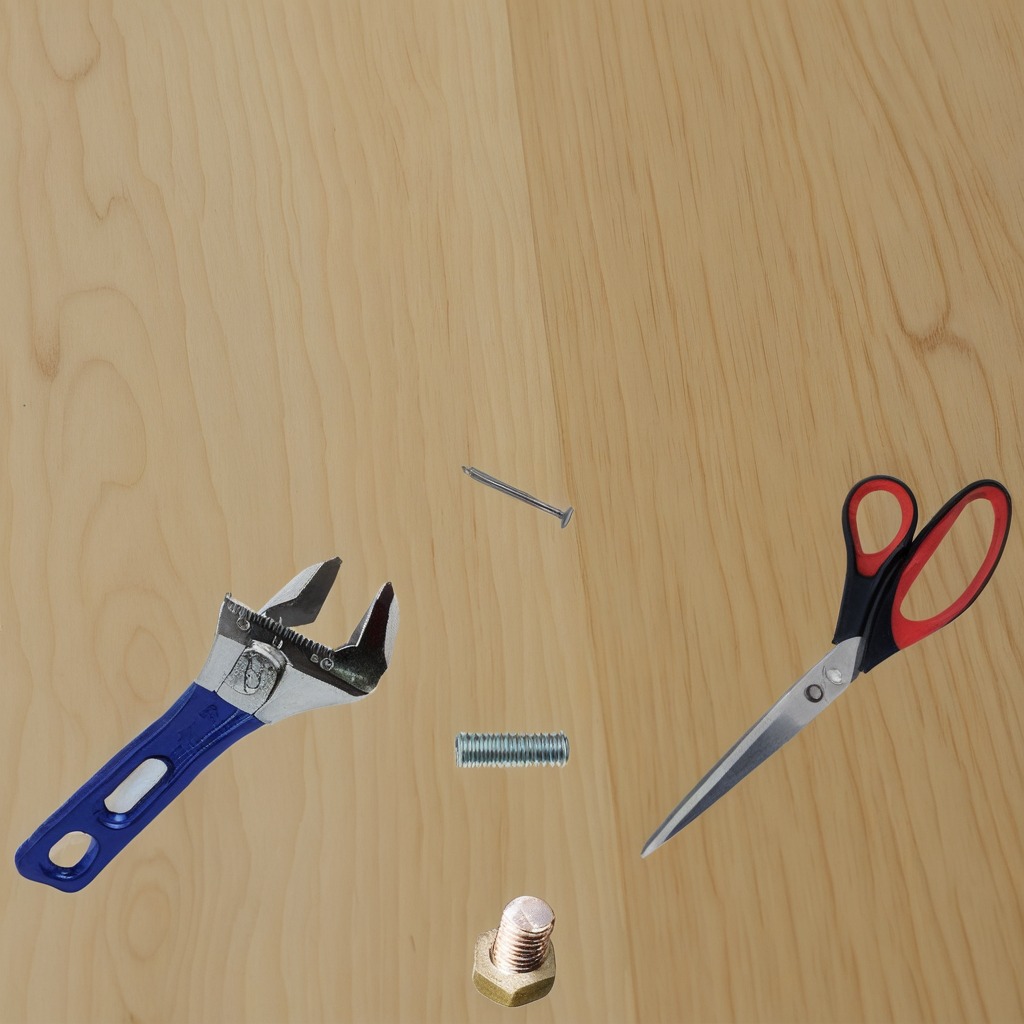
A metal machine screw, an iron nail, a coiled metal spring, a pair of scissors, and a wrench are lying on a plywood surface in a paint workshop lit by afternoon window light.